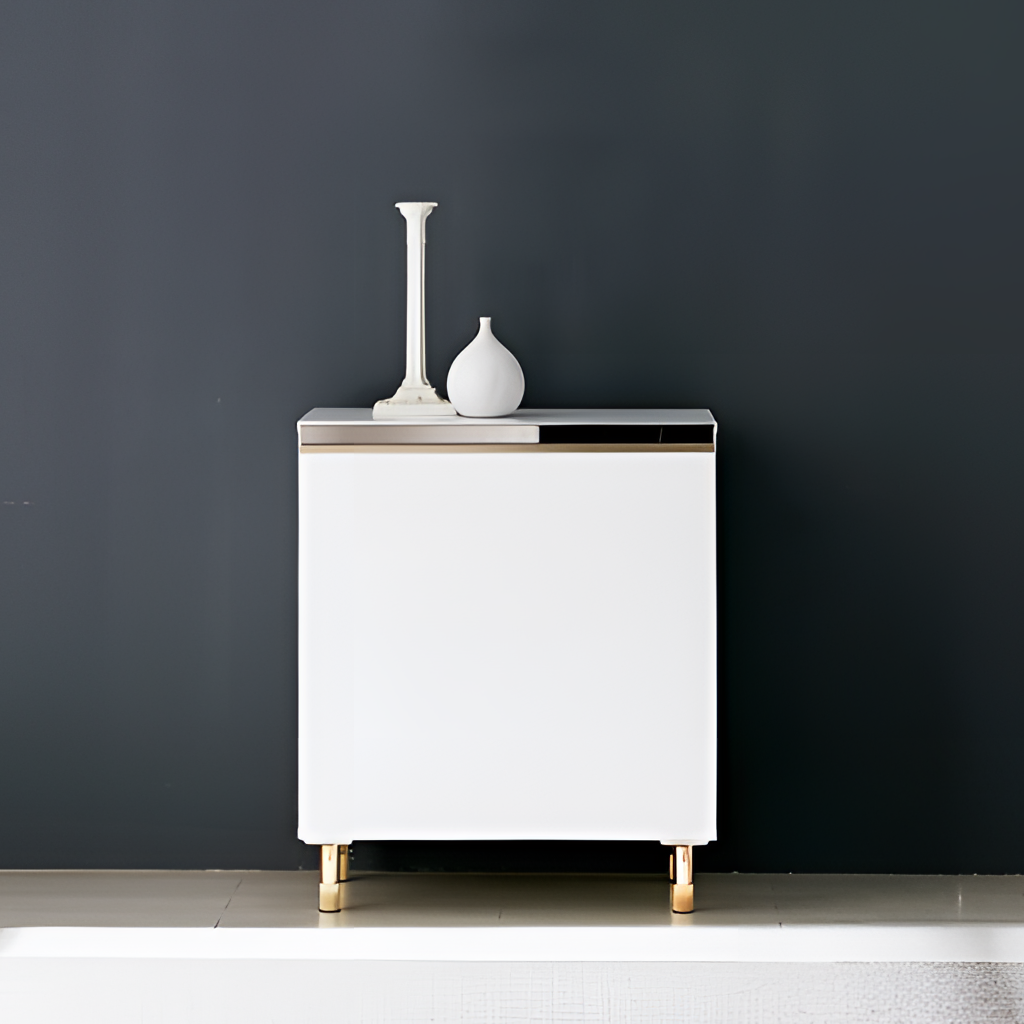
living room, white metal cabinet, paint wallpaper, with solid pattern, tile flooring, with large square pattern, modern